Question: I am interested in learning assembly (x86) language and made my first hello-world program. I used the debugger in windows-xp and I wonder if someone could explain what every line does.
'''
1) jmp 115
2) db 'Hello world!$'
3) -a 115
4) mov ah, 09
5) mov dx, 102
6) int 21
7) int 20
'''
I have attached a screenshoot of the every step to make a executable file in assembly,

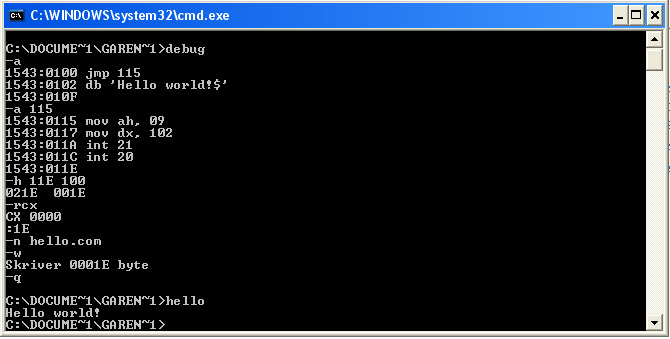
Answer: I'd recommend that you read <URL>.
Breakdown of the code:
'''
1) jmp 115
'''
Jumps to the 'mov ah,09' instruction, so that the CPU doesn't try to execute the 'Hello world' string as if it was code (the CPU can't tell the difference between code and data).
---
'''
2) db 'Hello world!$'
'''
Declares a string. The dollar-sign is used as a string terminator by some DOS interrupt functions.
---
'''
3) -a 115
'''
Tells 'debug' to assemble subsequent code starting at address 115.
---
'''
4) mov ah, 09
'''
Puts the value 9 in register 'ah'.
---
'''
5) mov dx, 102
'''
Puts the address of the 'Hello world' string in register 'dx'
---
'''
6) int 21
'''
Performs interrupt 21h / function 9 (<URL>. The function number is expected in register 'ah' and the string offset in register 'dx', which was taken care of by the previous two instructions.
---
'''
7) int 20
'''
Performs interrupt 20h (<URL>